Question: I have coordinates on an excel sheet that are expressed as follows:
'''
Latitude Longitude
16,<PHONE>,<PHONE>
'''
- - -
Example:
'''
16,<PHONE> shall be read 16o50'3799''N
-25,<PHONE> shall be read 025o01'3920''W
'''
After I import the .csv to Google earth I have this:
The point should be located near the red cross.
I need to somehow be able to import this data to google earth, or a tool to convert it if possible.
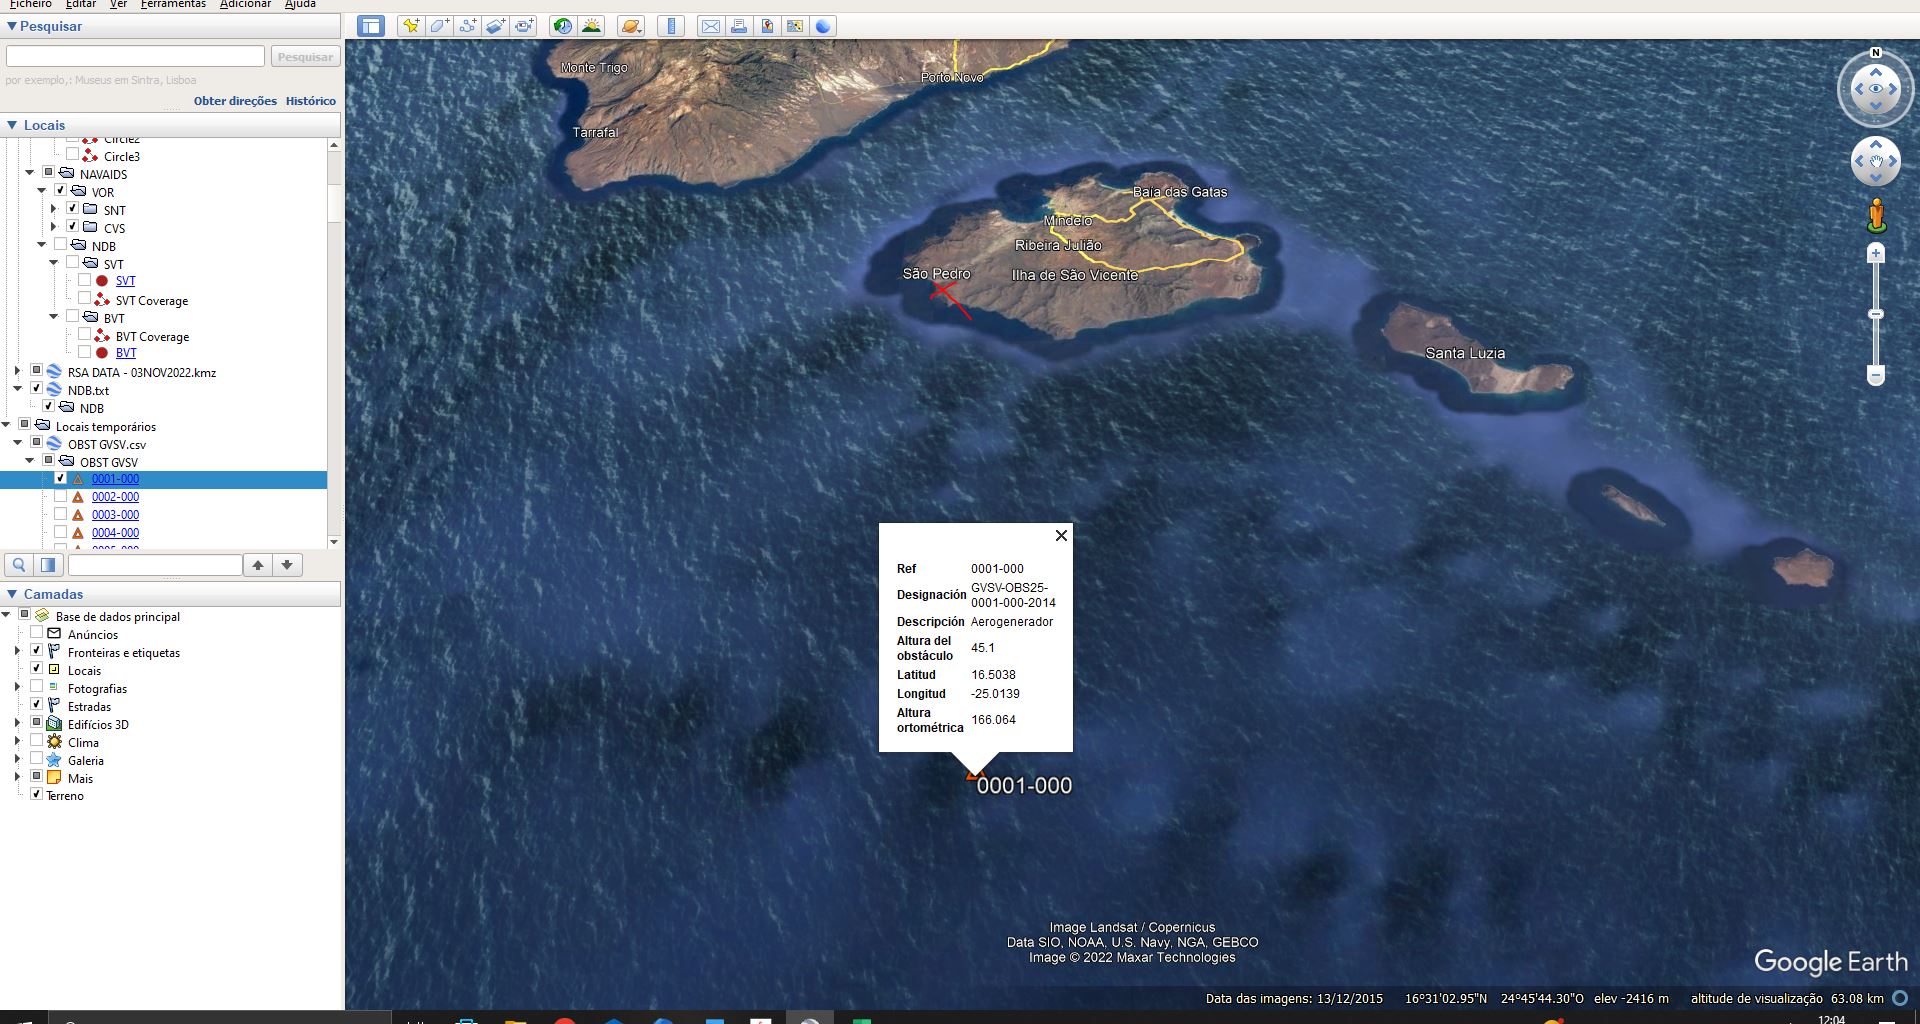
Answer: Google Earth does not know how to decode the "16,<PHONE>" format for coordinates as you described above.
Google Earth supports longitude and latitude as Degrees-Minutes-Seconds (DMS) in the following forms:
1. Use a single quote for minutes and a double quote for seconds: Example: 49 7'20.06"
2. Direction notation (North/South, East/West): Use N, S, E, or W to indicate direction. Example: N 37 24 23.3 or 37 24 23.3 N
3. Use the minus sign (-) for western or southern positions: When you use this, do not specify a letter. Example: 37 25 19.07, -122 05 08.40 Note: Don't use a plus sign (+) for northerly/easterly directions.
All 3 forms of the coordinate represented in DMS are depicted in this CSV example. If you change your CSV file to one of these formats then Google Earth Pro will correctly import it.
'''
Latitude,Longitude
"16 50'37.993382""N","25 01'39.206899""W"
"N 16 50 37.993382","W 25 01 39.206899"
"16 50 37.993382","-25 01 39.206899"
'''